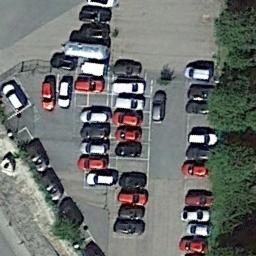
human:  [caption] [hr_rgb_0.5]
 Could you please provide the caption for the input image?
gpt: There are many cars in the parking lot .

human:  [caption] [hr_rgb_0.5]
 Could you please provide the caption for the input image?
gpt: The parking lot has some parked cars of different colors and some trees are next to the parking lot .

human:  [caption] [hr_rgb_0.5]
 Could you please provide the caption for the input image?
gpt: The parking lot is full of cars next to some trees .

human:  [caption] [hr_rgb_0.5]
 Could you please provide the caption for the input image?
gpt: About a third of the parking spaces in the parking lot are occupied .

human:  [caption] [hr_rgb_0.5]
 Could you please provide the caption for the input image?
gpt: There are some green trees beside the parking lot .